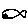
Label: fish